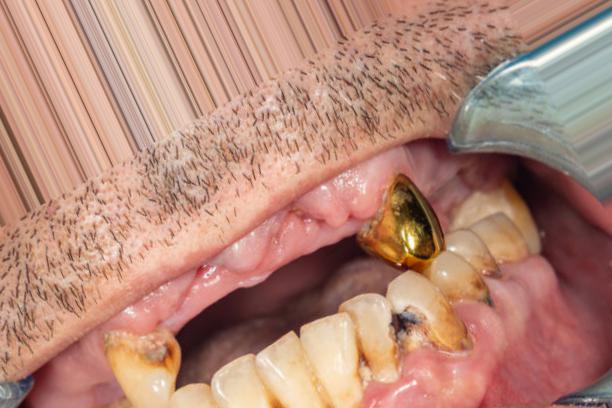
Condition: Caries